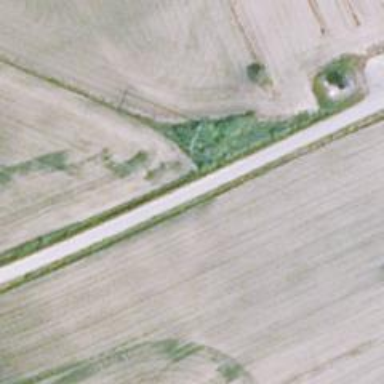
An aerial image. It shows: Unclassified road.